Aerial crown-view tile of a tropical tree (Barro Colorado Island, Panama), acquired 20240611:
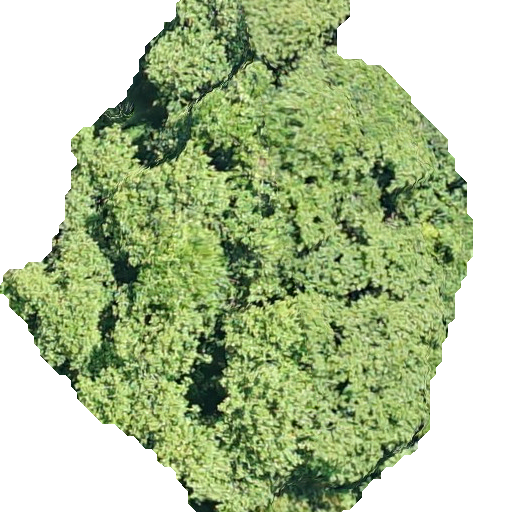
Species: Hieronyma alchorneoides
GBIF accepted scientific name: Hieronyma alchorneoides
Crown area: 275.23 m²